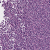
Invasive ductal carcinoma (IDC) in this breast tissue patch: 1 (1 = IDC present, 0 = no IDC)